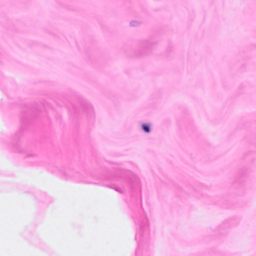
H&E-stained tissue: Breast